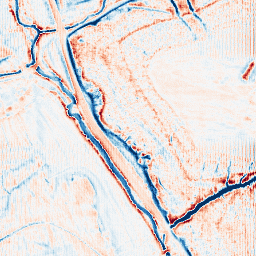
Category: edge_preserving
Decomposition family: anisotropic_diffusion
Decomposition parameters: iterations: 20
kappa: 50
gamma: 0.2
Upsampling method: fft_zeropad
Upsampling parameters: scale: 8
Upsampling scale: 8